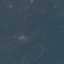
Land use / land cover class: Forest